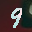
Label: 9